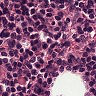
Metastatic tissue present: no